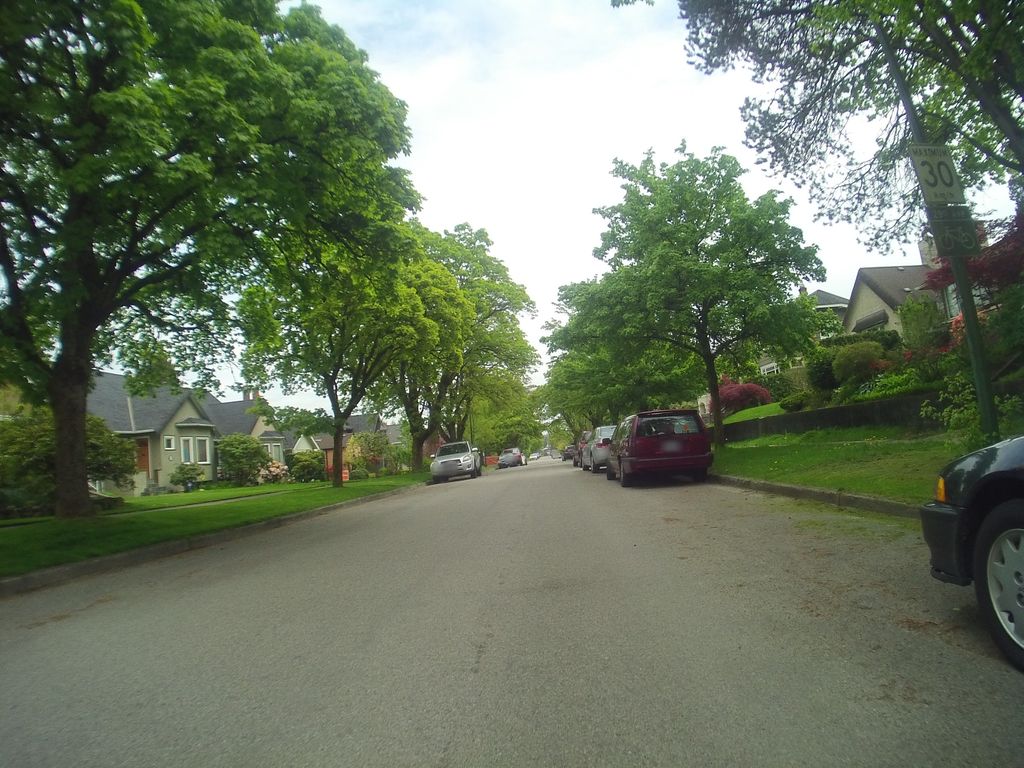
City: vancouver